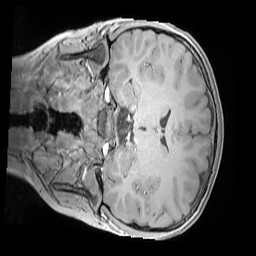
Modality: MP2RAGE
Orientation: coronal
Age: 9
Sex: male
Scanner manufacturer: siemens
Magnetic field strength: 3 T
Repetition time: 4 s
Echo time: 0.00303 s